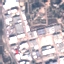
Land use / land cover class: Industrial